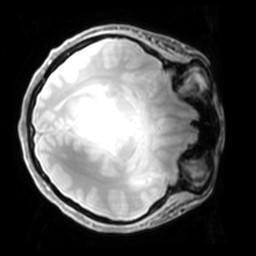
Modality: PDw
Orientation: axial
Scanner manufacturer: philips
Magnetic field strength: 7 T
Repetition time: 0.008 s
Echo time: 0.001974 s